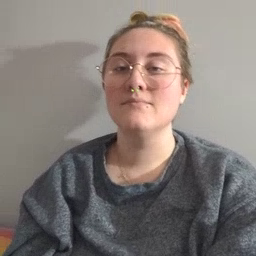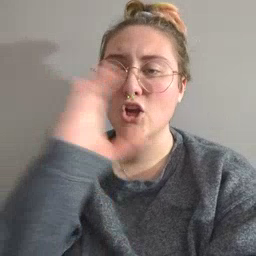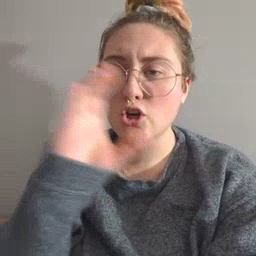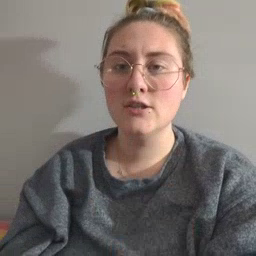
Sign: look